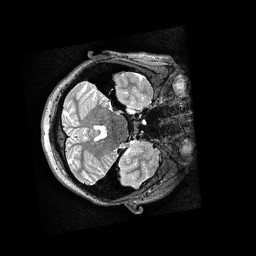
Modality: T2w
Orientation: axial
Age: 16
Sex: male
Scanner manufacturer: siemens
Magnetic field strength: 3 T
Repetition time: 3.2 s
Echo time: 0.564 s